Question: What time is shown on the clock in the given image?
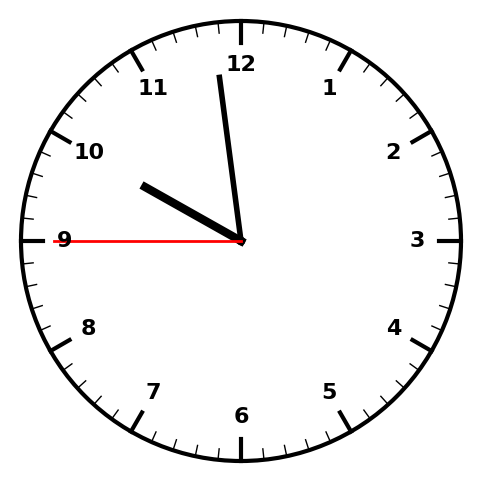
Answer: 09:58:45